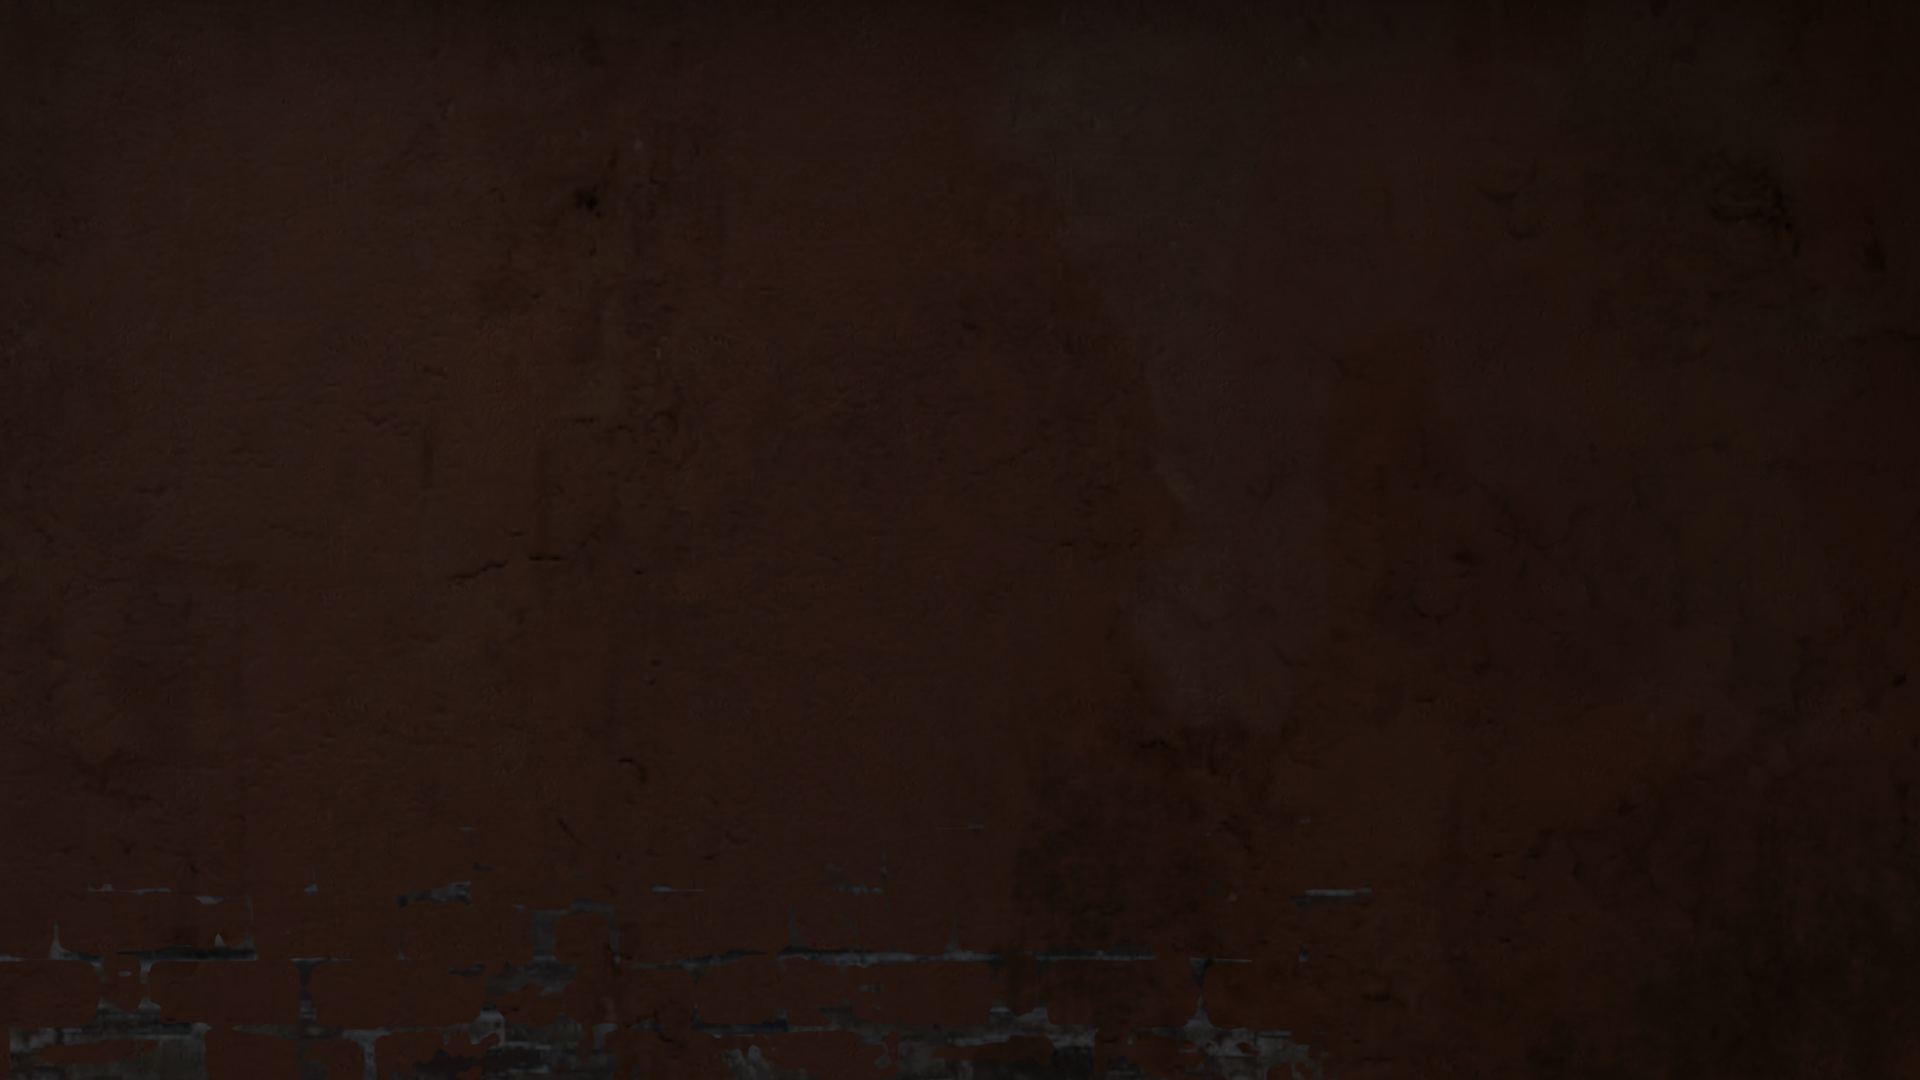
Map: de_inferno